Question: I have Panel Data consisting of two waves: 18 and 21. I have a status of employment having 4 values.
I want to create a dummy taking value 1 if the person is employed in both waves and zero otherwise. However, I fail the code produces a dummy having only zero values:
'''
df$dummy <- df %>%
group_by(NEW_id) %>%
arrange(New_id, WAVE_NO) %>%
mutate(dummy = case_when(WAVE_NO==18 & WAVE_NO==21 & EMPLOYMENT_STATUS=="Employed" ~ 1, TRUE ~ 0))
'''

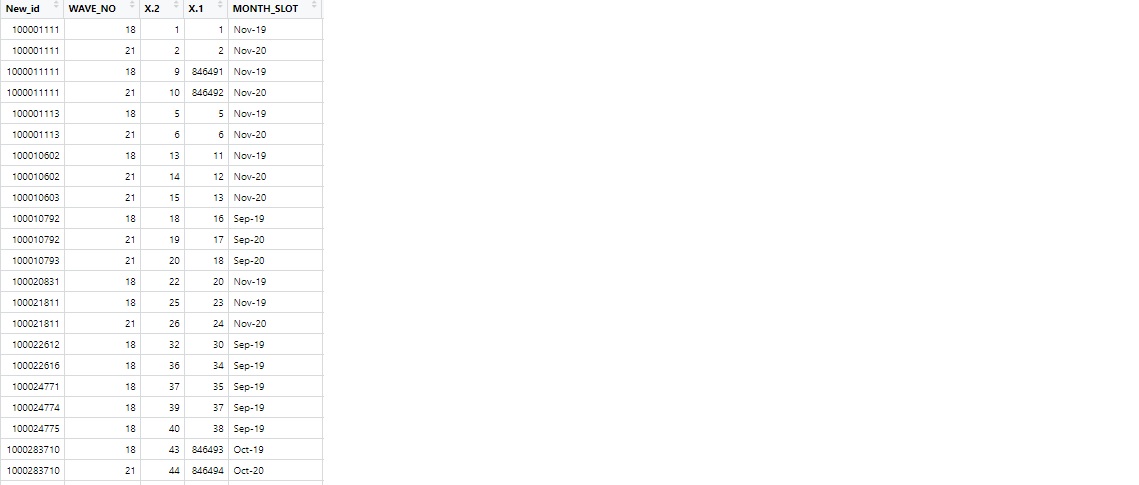
Answer: '''
df <- data.frame(
stringsAsFactors = FALSE,
id = c(1L, 1L, 2L, 2L, 3L, 3L, 4L, 4L, 5L, 5L),
wave = c(18L, 21L, 18L, 21L, 18L, 21L, 18L, 10L, 18L, 21L),
EMPLOYMENT_STATUS = c(
"Employed",
"Employed",
"unemployed",
"Employed",
"unemployed",
"Employed",
"Employed",
"Employed",
"unemployed",
"unemployed"
)
)
library(tidyverse)
df %>%
group_by(id) %>%
mutate(dummy = +(all(wave %in% c(18, 21)) &
all(EMPLOYMENT_STATUS == "Employed"))) %>%
ungroup()
#> # A tibble: 10 x 4
#> id wave EMPLOYMENT_STATUS dummy
#> <int> <int> <chr> <int>
#> 1 1 18 Employed 1
#> 2 1 21 Employed 1
#> 3 2 18 unemployed 0
#> 4 2 21 Employed 0
#> 5 3 18 unemployed 0
#> 6 3 21 Employed 0
#> 7 4 18 Employed 0
#> 8 4 10 Employed 0
#> 9 5 18 unemployed 0
#> 10 5 21 unemployed 0
'''
<URL>